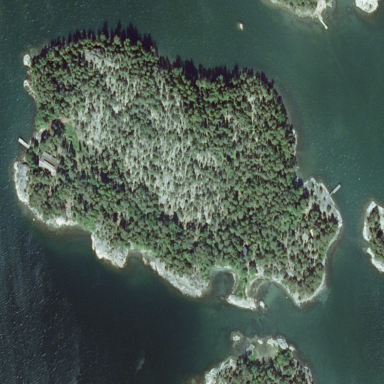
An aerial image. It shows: Island with natural coastline.